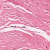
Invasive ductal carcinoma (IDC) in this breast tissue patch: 0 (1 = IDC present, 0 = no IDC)